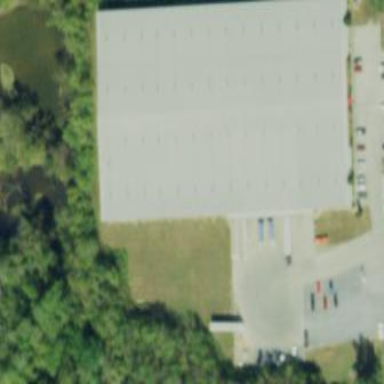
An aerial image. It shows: Industrial building.